Question: This is code for serial Gabor filters. The problem I am getting is the statement 'J = J + abc' should return a final filtered image as a superposition of all filters but only the result of the last iteration is displayed:
'''
function [J] = gabor(I)
J = zeros(size(I));
for phi = 5*pi/8:pi/8:pi;
for theta = 1:0.5:2;
for filterSize = 4:6;
sigma = 0.65*theta;
G = zeros(filterSize);
for i=(0:filterSize-1)/filterSize
for j=(0:filterSize-1)/filterSize
xprime= j*cos(phi);
yprime= i*sin(phi);
K = exp(2*pi*theta*sqrt(-1)*(xprime+ yprime));
G(round((i+1)*filterSize),round((j+1)*filterSize)) = exp(-(i^2+j^2)/(sigma^2))*K;
end
end
abc = conv2(double(I),double(G),'same');
J = J + abc;
end
end
end
figure; imshow(J);
end
'''
---
Here is what the output image looks like:

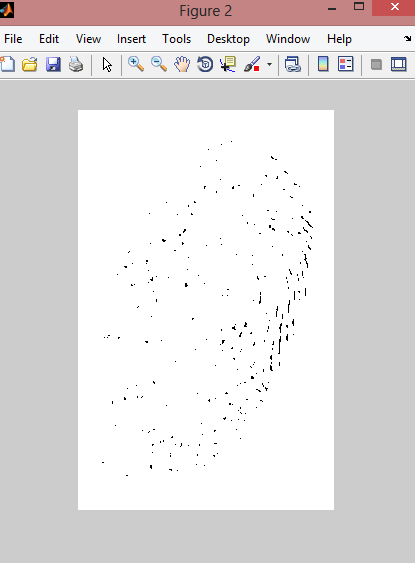
Answer: My gut feeling (or it rather looks like...) is that your image output type is 'double', and 'imshow' only displays intensities between '[0,1]' for class 'double'. Any values that are below 0 or above 1 get saturated to black or white respectively, which is why your image output only appears to be black or white. This is also apparent as 'J' is defaulted to a 'double' type. Try doing this for your 'imshow' command so that it stretches the intensities to fit within the '[0,1]' range:
'''
imshow(J, []);
'''
Take note that this modify the image. It only changes how the image is visualized. This 'imshow' command appears at the end of your code, and so change that command here.
By the way, 'sqrt(-1)' is considered bad form. Use '1j' or '1i' instead, and change your 'for' loop indices so that you're not using 'i' and 'j' as these should be used to represent the complex number. It has been shown by <URL>
Also, you probably want to contrast stretch the image so that it does fit between '0' and '1'. As such, do this before you exit your function:
'''
J = im2double(J);
'''